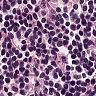
Metastatic tissue present: no